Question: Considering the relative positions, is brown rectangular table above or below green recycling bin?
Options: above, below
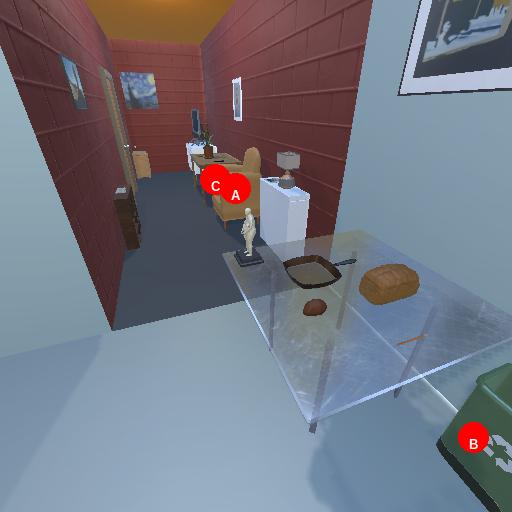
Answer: above